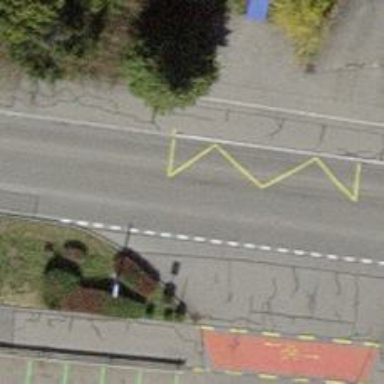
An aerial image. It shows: Public transport stop position.